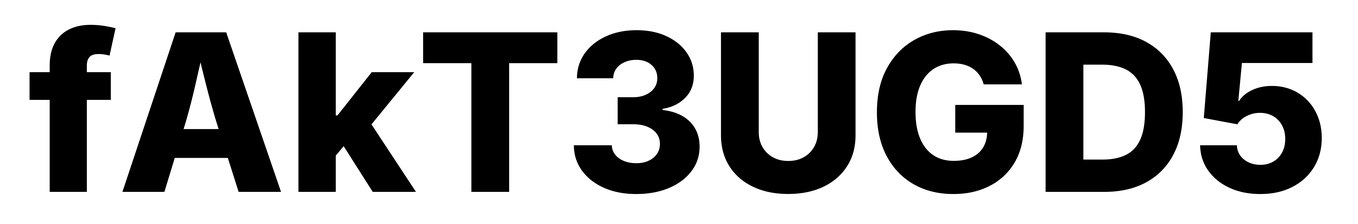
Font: Inter_ExtraBold